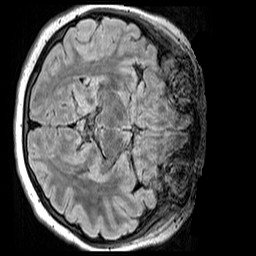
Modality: FLAIR
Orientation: axial
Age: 10
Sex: female
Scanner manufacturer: siemens
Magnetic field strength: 3 T
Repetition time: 5 s
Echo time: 0.388 s